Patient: sex F, age 62
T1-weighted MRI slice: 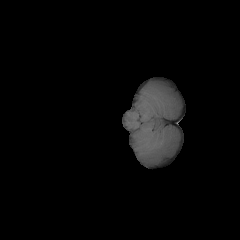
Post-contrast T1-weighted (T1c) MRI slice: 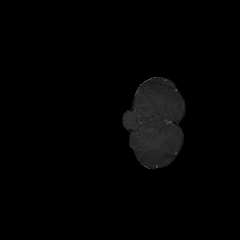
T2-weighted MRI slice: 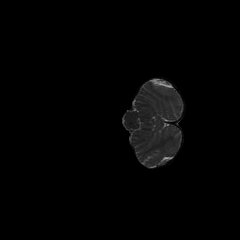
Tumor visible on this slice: no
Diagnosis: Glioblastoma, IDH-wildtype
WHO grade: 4